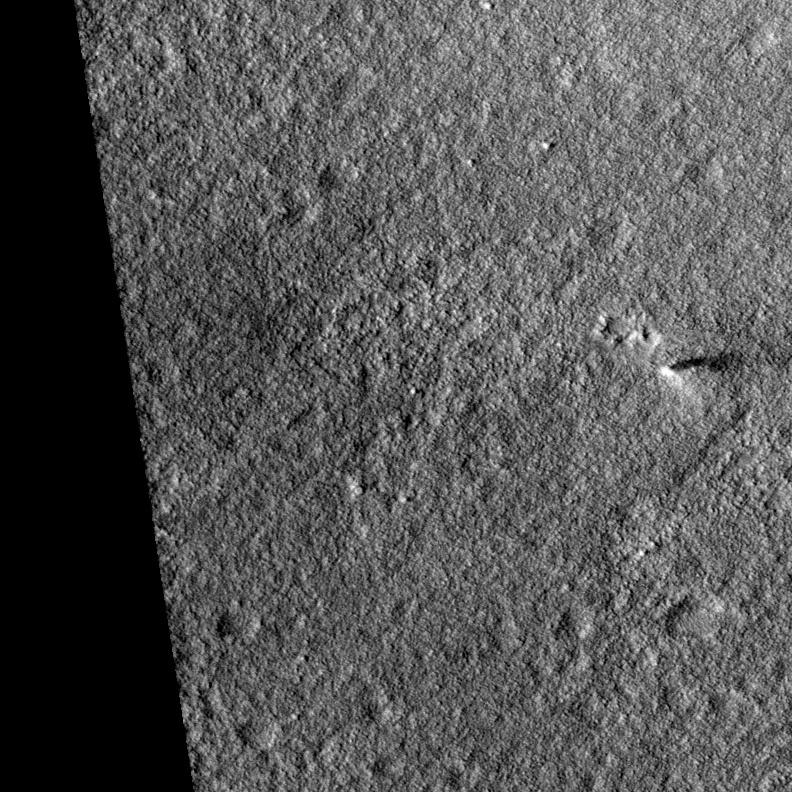
Label: dustdevil